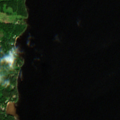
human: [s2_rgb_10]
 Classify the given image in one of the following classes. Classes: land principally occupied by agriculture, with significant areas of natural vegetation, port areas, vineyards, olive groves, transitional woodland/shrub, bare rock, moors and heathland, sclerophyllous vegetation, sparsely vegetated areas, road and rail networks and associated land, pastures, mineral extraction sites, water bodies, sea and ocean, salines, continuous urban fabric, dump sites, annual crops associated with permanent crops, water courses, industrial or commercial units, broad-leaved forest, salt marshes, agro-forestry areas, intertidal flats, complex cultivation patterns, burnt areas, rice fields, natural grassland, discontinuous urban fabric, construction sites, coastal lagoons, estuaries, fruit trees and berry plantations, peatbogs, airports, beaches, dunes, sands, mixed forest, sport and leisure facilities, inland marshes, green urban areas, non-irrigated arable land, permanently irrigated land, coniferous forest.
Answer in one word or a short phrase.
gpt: mixed forest, water bodies